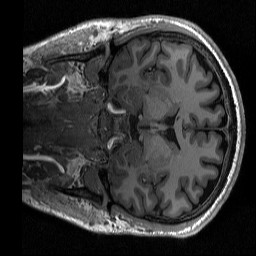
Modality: T1w
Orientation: coronal
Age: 24
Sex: male
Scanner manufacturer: siemens
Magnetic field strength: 3 T
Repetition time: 2.3 s
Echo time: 0.00298 s